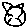
Label: cat